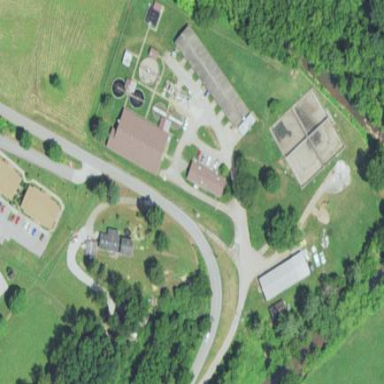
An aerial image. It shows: Wastewater plant.